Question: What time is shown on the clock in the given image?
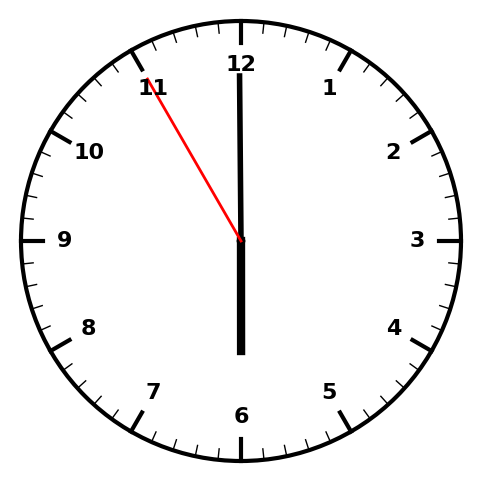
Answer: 05:59:55